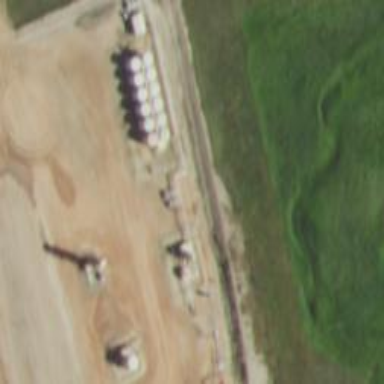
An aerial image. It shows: Storage tank that is man-made.